Field crop: maize
Growth stage: 1
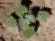
Species: chenopodium